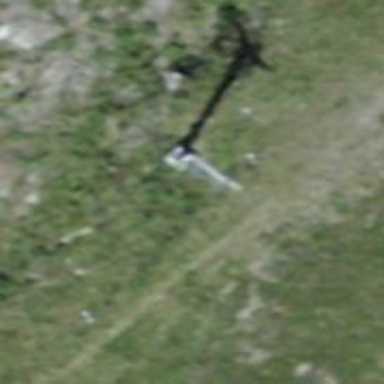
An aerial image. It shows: Pylon for aerialway.